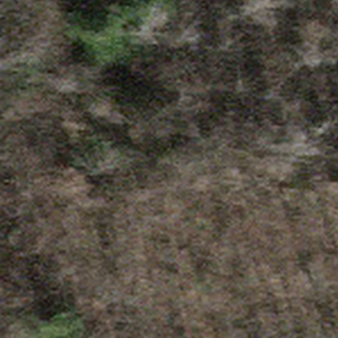
Label: other